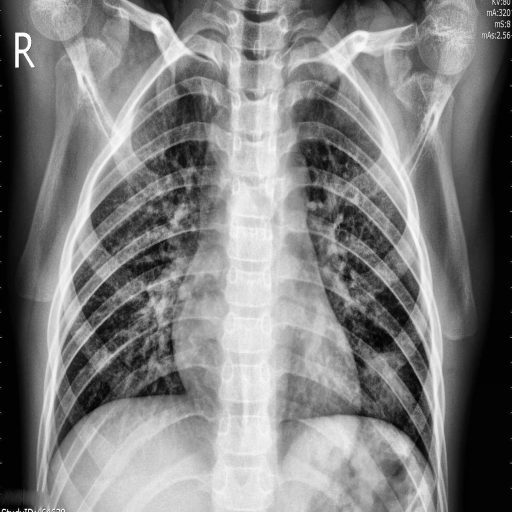
Finding: PNEUMONIA